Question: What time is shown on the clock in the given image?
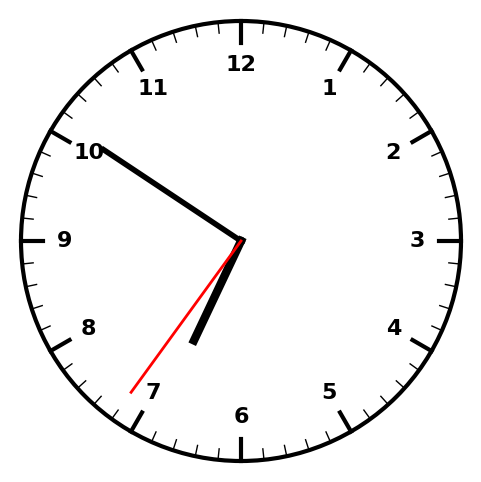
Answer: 06:50:36